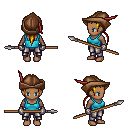
a pixel art fantasy rpg character, female body template, human, dark skin, teal pirate shirt, metal pants, blonde ponytail hairstyle, leather cap, metal gloves, spear, four views (front, back, left, right), 2x2 character sprite sheet, small pixel art, hard edges, no anti-aliasing